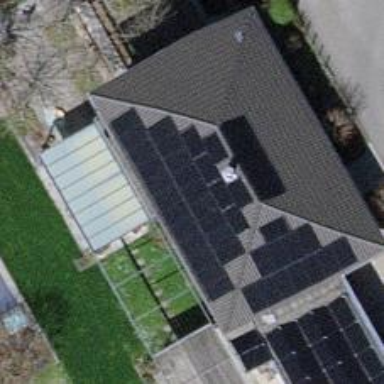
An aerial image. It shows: Solar power generator.